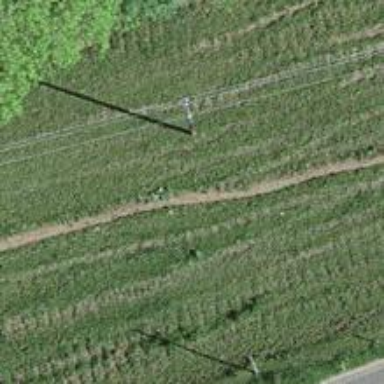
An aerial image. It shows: Minor power line with 3 cables.